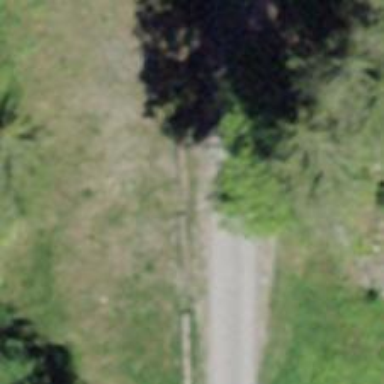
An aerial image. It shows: Residential road with bridge.